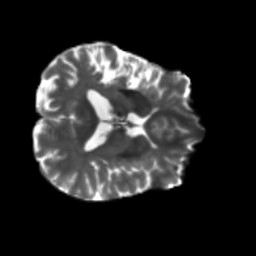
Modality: T2w
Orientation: axial
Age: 58
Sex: male
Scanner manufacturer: siemens
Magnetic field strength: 3 T
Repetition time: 5.47 s
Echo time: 0.0854 s